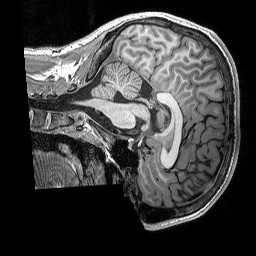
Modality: T1w
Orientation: sagittal
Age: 24
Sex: male
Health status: healthy
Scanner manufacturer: siemens
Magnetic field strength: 3 T
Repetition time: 2.3 s
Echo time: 0.00298 s